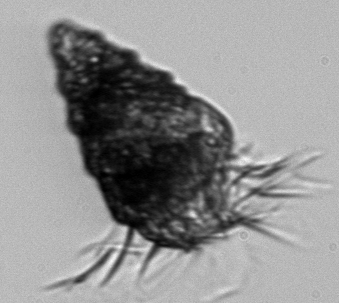
Label: Laboea_strobila